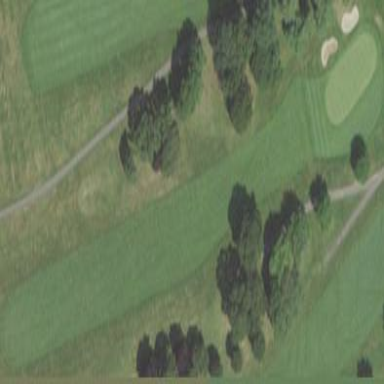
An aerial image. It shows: Golf fairway surrounded by grass.